Question: I want to create the plot of cos(x) and sin(x) in Octave. I have learned how to change things such as xlabel and xlim, however I can't find how to change from having numbers (e.g 1, 2, 3) to having pi terms (-pi,-pi/2 and such). I would also appreciate if you can explain me how to do that. Here is a picture of what I want to do in case my english confused you.

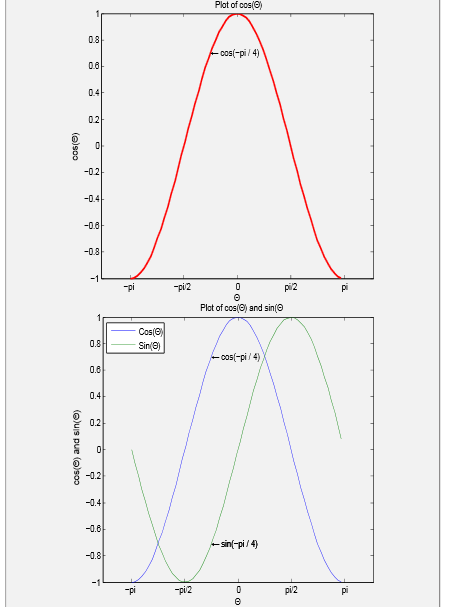
Answer: In Matlab you can do something like this:
'''
set(gca,'XTick',-pi:pi/2:pi)
set(gca,'XTickLabel',{'-pi','-pi/2','0','pi/2','pi'})
'''
As you can see here: <URL>
This should work in Octave as well.
Also I haven't tested this but to get the actual Pi symbol you might try:
'''
set(gca,'XTickLabel',{'-p','-p/2','0','p/2','p'}, 'fontname','symbol')
'''
Otherwise you can try and see if this Matlab FEX submission will work for you: <URL>